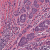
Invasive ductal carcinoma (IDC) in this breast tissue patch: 1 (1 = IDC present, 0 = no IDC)